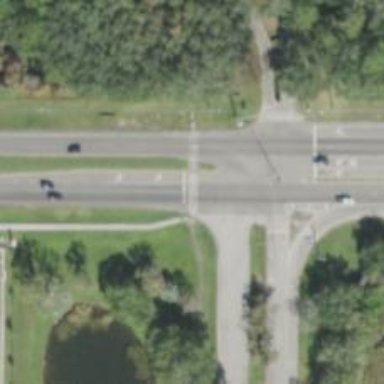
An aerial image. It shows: Zebra crossing on the road.